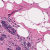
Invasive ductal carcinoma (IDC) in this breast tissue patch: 0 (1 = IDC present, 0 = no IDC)